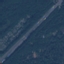
Land use / land cover: Highway